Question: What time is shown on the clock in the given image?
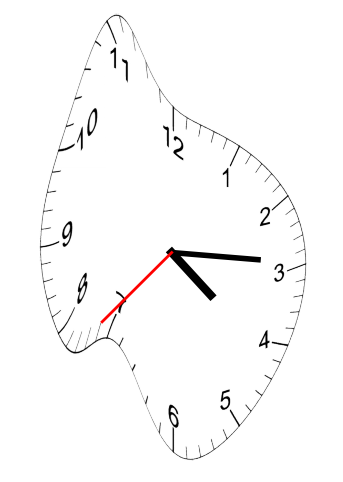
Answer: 04:14:37